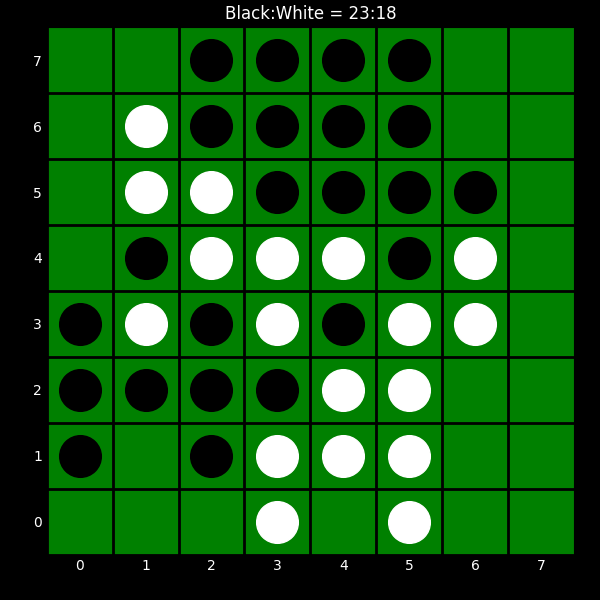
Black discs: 23
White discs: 18